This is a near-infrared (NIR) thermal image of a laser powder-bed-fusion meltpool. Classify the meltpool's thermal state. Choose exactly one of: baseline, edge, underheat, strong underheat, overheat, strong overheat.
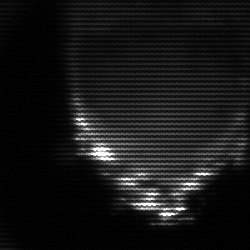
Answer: edge